Question: I am doing a basic CRUD operation using Angular, when I try to add a new person in the angular form the data is sent to the server but at the of sending it to the mongodb database, it only show the '_id' in the databse but no the rest of the data, I dont understand why the data is not being completly sent, who can help me on this, this is my code:
'''
var express = require('express');
const app = express();
var bodyParser = require('body-parser');
var path = require('path');
var mongo = require('mongoose');
var cors = require('cors');
const personasRoutes = express.Router();
var multer = require('multer');
var xlstojson = require("xls-to-json-lc");
var xlsxtojson = require("xlsx-to-json-lc");
const fs = require('fs');
app.use(bodyParser());
app.use(cors());
app.use(bodyParser.json());
app.use(bodyParser.urlencoded({extended:true}));
//DATABASE
var db = mongo.connect("mongodb://localhost:27017/test", { useNewUrlParser:
true }, function(err, response){
if(err){
console.log(err)
}else{
console.log('Conectado a ' + db);
}
})
//MONGOOSE
var Schema = mongo.Schema;
var PersonasSchema = new Schema({
cedula: {type: String},
direccion: {type: String},
nombre: {type: String}
}, { versionKey: false });
var model = mongo.model('Persona', PersonasSchema);
app.post("/guardarUsuario", function(req, res){
console.log("Dentro!!!!");
console.log(req.body);
var mod = new model(req.body);
mod.save()
.then(persona => {
console.log("Los datos fueron guardados!");
})
.catch(err => {
console.log("No se pudieron guardar los datos!");
});
});
app.listen('3000', function(){
console.log('running on 3000 port');
})
'''
This is the ANGULAR code:
'''
import { Injectable } from '@angular/core';
import { HttpClient } from '@angular/common/http';
@Injectable({
providedIn: 'root'
})
export class PersonasService {
uri = 'http://localhost:3000';
constructor(private http: HttpClient) { }
addPersona(PersonaCedula, PersonaDireccion, PersonaNombre) {
const obj = {
PersonaCedula,
PersonaDireccion,
PersonaNombre
};
console.log(obj);
this.http.post('${this.uri}/guardarUsuario', obj)
// this.http.post('${this.uri}/agregar', obj)
.subscribe(res => console.log('done'));
}
}
'''
This is the result of the Database:

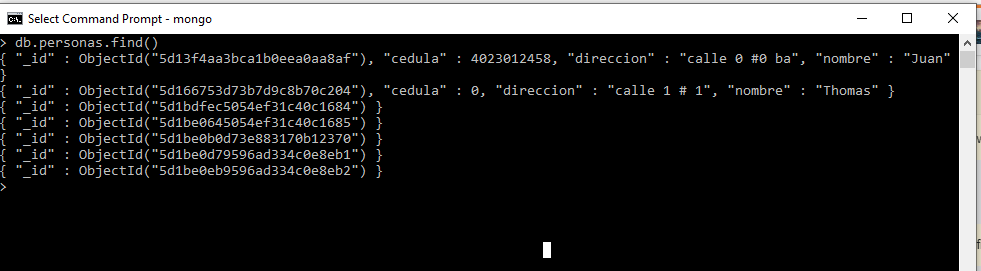
Answer: I believe your properties of your object that is sent from client do not match those in the schema. Actually, what does that 'console.log(req.body);' show in the log?
Try:
'''
addPersona(PersonaCedula, PersonaDireccion, PersonaNombre) {
const obj = {
cedula: PersonaCedula,
direccion: PersonaDireccion,
nombre: PersonaNombre
};
console.log(obj);
this.http.post('${this.uri}/guardarUsuario', obj)
// this.http.post('${this.uri}/agregar', obj)
.subscribe(res => console.log('done'));
}
}
'''